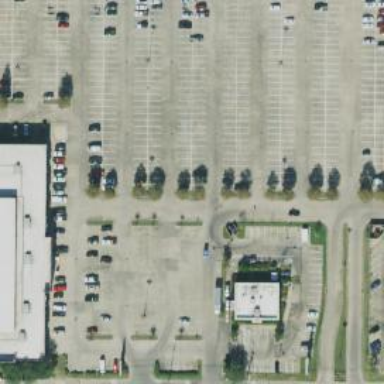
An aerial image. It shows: Parking space.